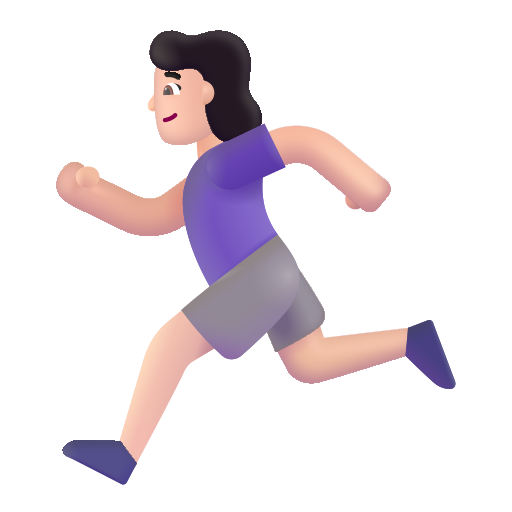
woman running color light